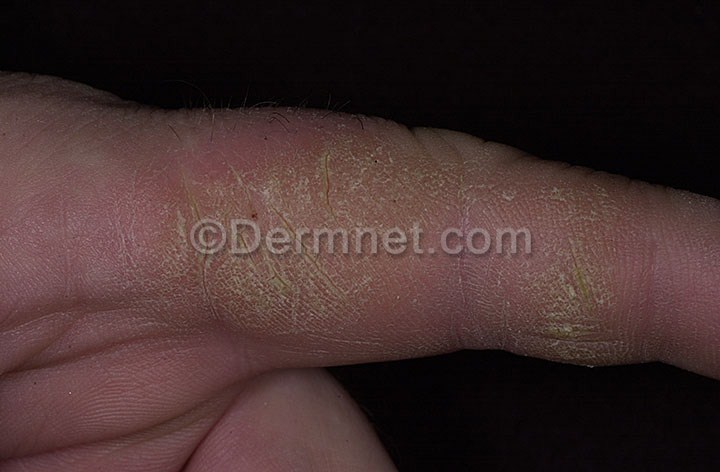
Disease: Eczema Photos